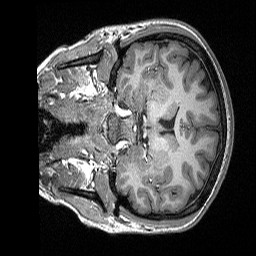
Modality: T1w
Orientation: coronal
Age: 23
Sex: female
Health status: healthy
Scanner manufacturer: siemens
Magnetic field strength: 3 T
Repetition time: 2.3 s
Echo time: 0.00298 s